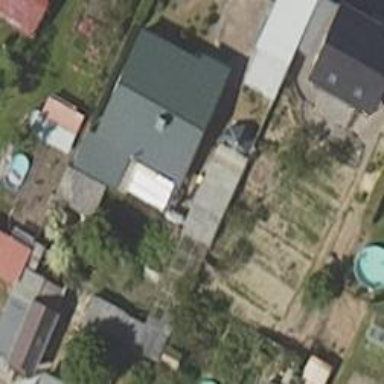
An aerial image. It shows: Detached building with gabled roof.